Question: I would like to do something quite similar to the picture with plotly on python. I tried to find a way with subplots and shared_axis but no way to find a correct way. Is it possible to share the x axis of a bar chart with the column titles of a table?
graph bar with shared xaxis

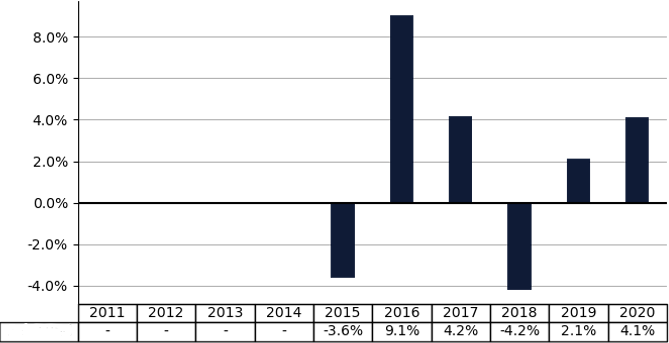
Answer: - - -
'''
import plotly.express as px
import pandas as pd
import numpy as np
df = pd.DataFrame({"year": range(2011, 2022)}).assign(
pct=lambda d: np.random.uniform(-0.08, 0.08, len(d))
)
px.bar(df, x="year", y="pct").add_traces(
px.bar(df, x="year", y=np.full(len(df), 1), text="pct")
.update_traces(
yaxis="y2",
marker={"line": {"color": "black", "width": 1.5}, "color": "#E5ECF6"},
texttemplate="%{text:,.2%}",
)
.data
).update_layout(
yaxis={"domain": [0.2, 1], "tickformat": ",.2%"},
yaxis2={"domain": [0, 0.1], "visible": False},
xaxis={"title": "", "dtick": 1},
)
'''
<URL>